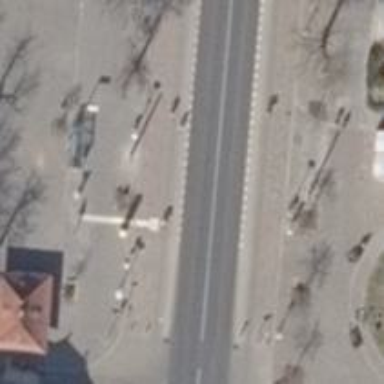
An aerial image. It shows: Tertiary road with asphalt surface. It has separate sidewalks on both sides and dedicated cycle tracks. Lane markings are present on the road.